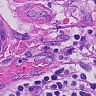
Metastatic tissue present: yes